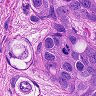
Metastatic tissue present: yes